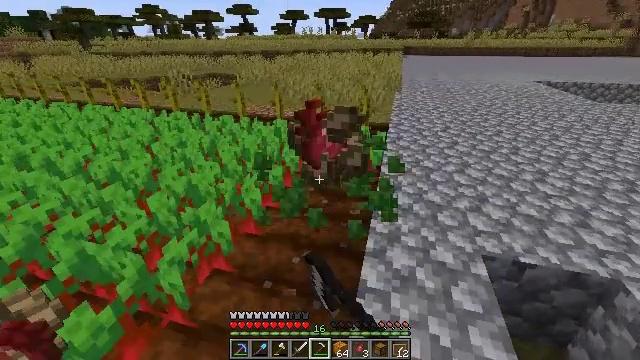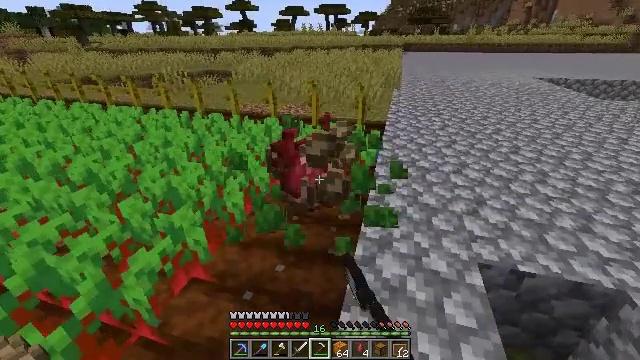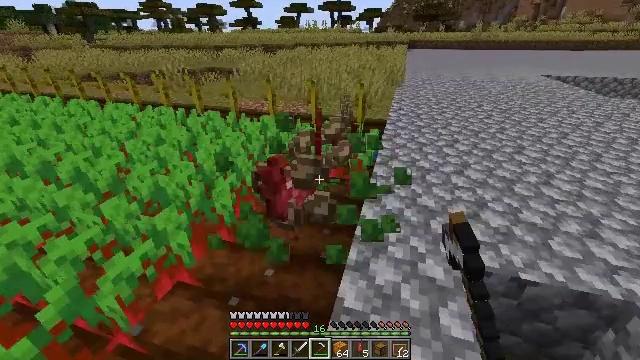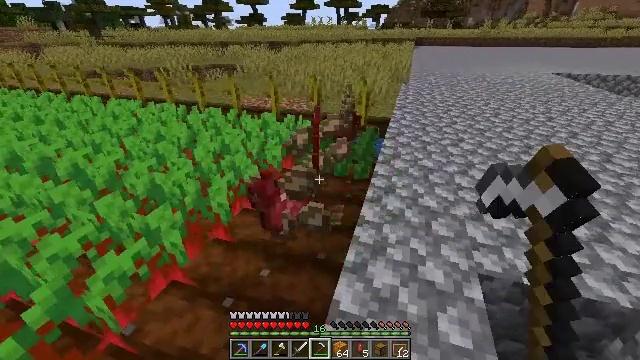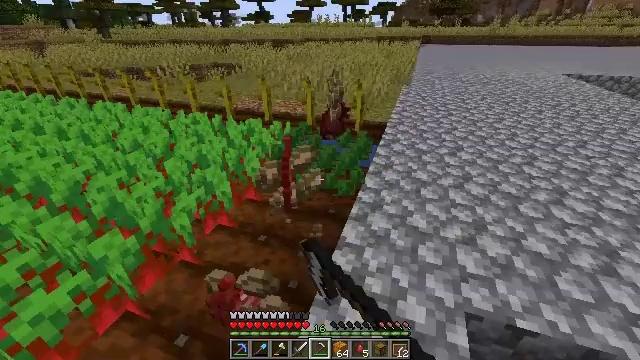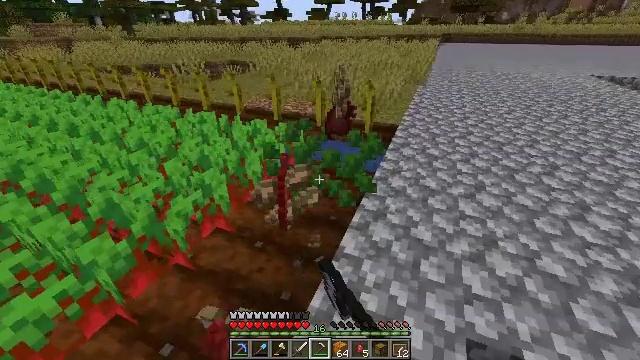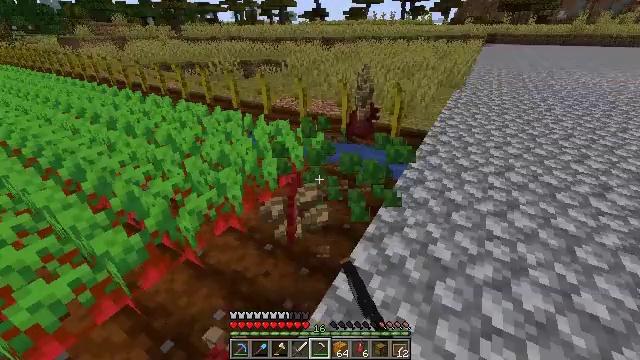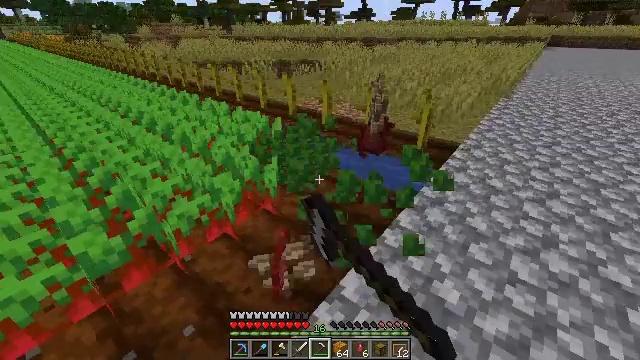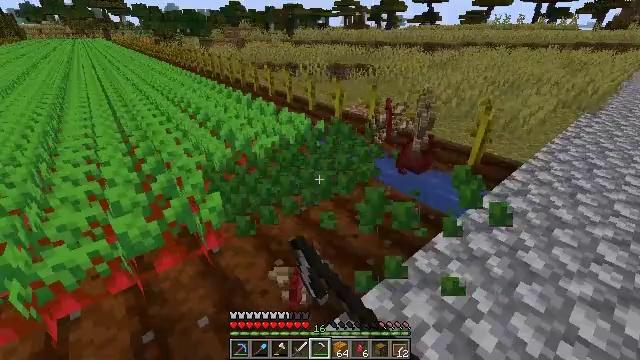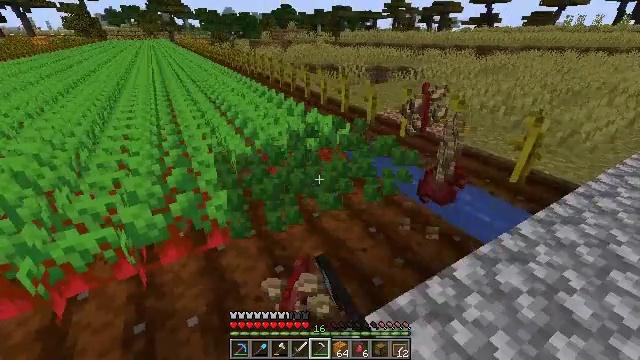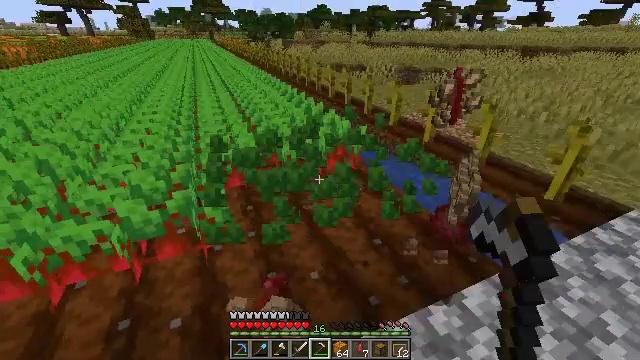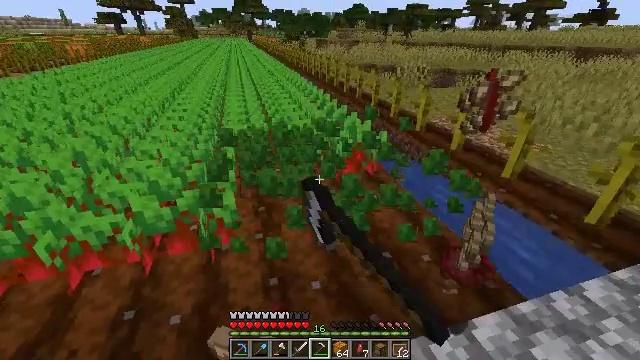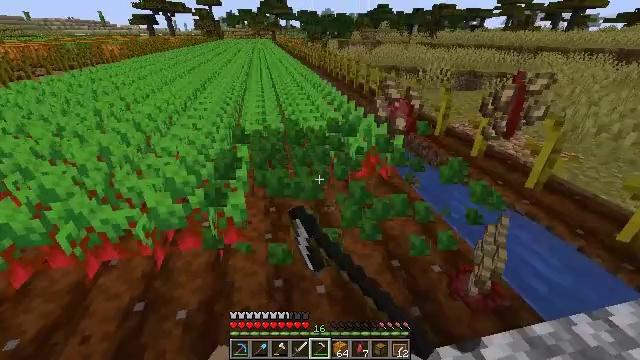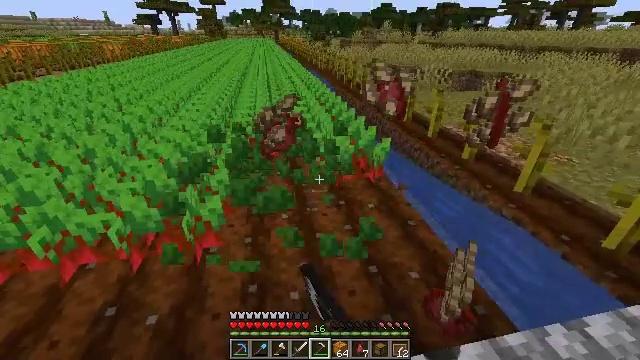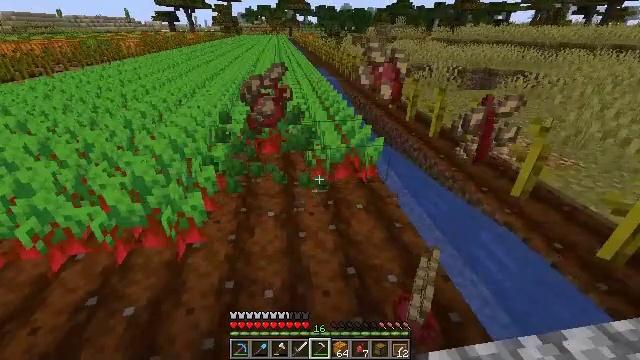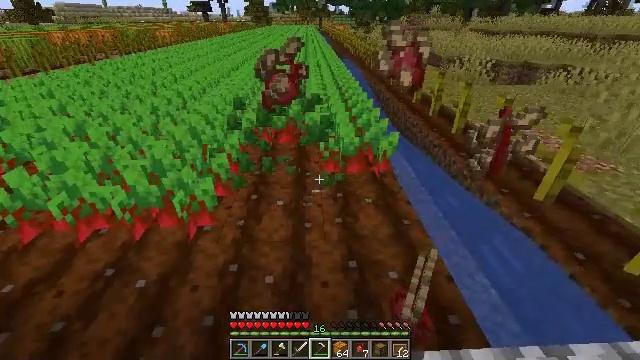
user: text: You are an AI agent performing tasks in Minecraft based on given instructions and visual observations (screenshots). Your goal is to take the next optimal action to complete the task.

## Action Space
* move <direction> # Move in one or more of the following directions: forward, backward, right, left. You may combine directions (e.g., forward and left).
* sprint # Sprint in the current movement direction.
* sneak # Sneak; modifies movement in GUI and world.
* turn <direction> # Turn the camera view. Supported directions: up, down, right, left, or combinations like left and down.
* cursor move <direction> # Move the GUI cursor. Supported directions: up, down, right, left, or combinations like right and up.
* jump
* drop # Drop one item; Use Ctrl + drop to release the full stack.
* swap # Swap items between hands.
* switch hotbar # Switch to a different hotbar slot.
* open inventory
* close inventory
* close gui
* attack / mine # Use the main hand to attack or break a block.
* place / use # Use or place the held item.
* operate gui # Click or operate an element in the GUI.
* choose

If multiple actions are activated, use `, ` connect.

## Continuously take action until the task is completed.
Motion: motion action
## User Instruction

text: Harvest beetroots from the farm.
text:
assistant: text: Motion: move forward and move right, attack / mine
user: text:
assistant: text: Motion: move forward and move right, attack / mine
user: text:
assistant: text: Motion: move forward and move right, turn left, attack / mine
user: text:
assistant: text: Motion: move forward and move right, turn left, attack / mine
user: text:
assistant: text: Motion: move forward and move right, turn left, attack / mine
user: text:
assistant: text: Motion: move forward and move right, turn left, attack / mine
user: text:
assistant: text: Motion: move forward and move right, turn left, attack / mine
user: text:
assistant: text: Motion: move forward and move right, turn left, attack / mine
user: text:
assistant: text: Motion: move forward and move right, turn left, attack / mine
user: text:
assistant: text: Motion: move forward and move right, turn left, attack / mine
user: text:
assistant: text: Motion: move right, turn left, attack / mine
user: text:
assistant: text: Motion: move right, turn left, attack / mine
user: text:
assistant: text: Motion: move right
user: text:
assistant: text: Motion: move right, turn left
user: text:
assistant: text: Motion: turn left and down
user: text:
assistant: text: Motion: turn left and down
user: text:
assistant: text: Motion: turn left and down
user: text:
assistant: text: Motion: no_op
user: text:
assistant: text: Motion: no_op
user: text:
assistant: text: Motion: move right
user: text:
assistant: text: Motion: move forward and move right, turn up
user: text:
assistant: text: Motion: move forward and move right
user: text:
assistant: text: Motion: move forward and move right
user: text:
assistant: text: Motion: move forward and move right
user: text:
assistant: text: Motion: move forward, turn right and down
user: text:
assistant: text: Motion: move forward, turn down
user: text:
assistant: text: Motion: turn down
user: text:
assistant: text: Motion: no_op
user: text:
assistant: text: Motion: no_op
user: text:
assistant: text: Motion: move forward